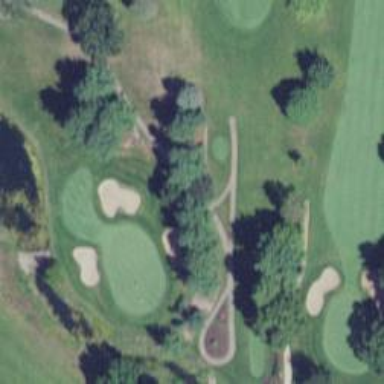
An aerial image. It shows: Path used for both walking and golf.